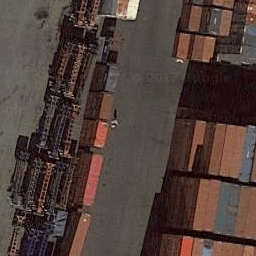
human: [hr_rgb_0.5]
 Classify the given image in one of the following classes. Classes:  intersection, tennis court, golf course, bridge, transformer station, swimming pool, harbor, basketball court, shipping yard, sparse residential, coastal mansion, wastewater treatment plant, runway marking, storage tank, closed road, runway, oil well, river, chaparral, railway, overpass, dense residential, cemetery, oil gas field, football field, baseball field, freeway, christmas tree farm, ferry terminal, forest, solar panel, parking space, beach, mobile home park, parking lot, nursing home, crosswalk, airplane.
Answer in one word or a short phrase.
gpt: shipping yard